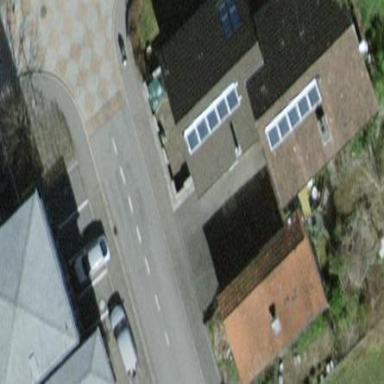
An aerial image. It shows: Semi-detached house.